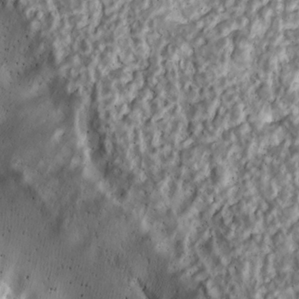
Label: non_frost